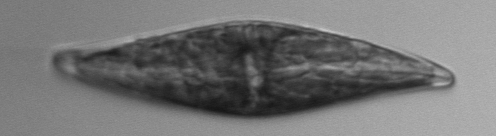
Label: Pleurosigma